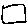
Label: square